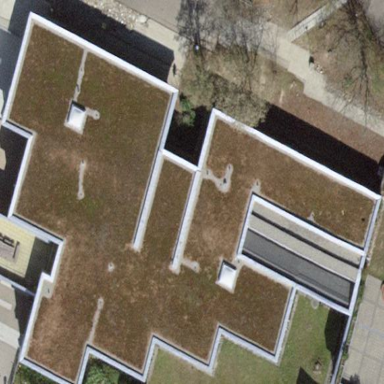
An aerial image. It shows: School building.